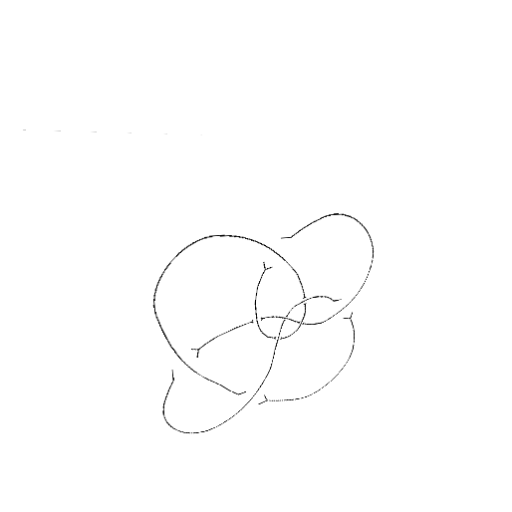
Crossing number: 9